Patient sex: F
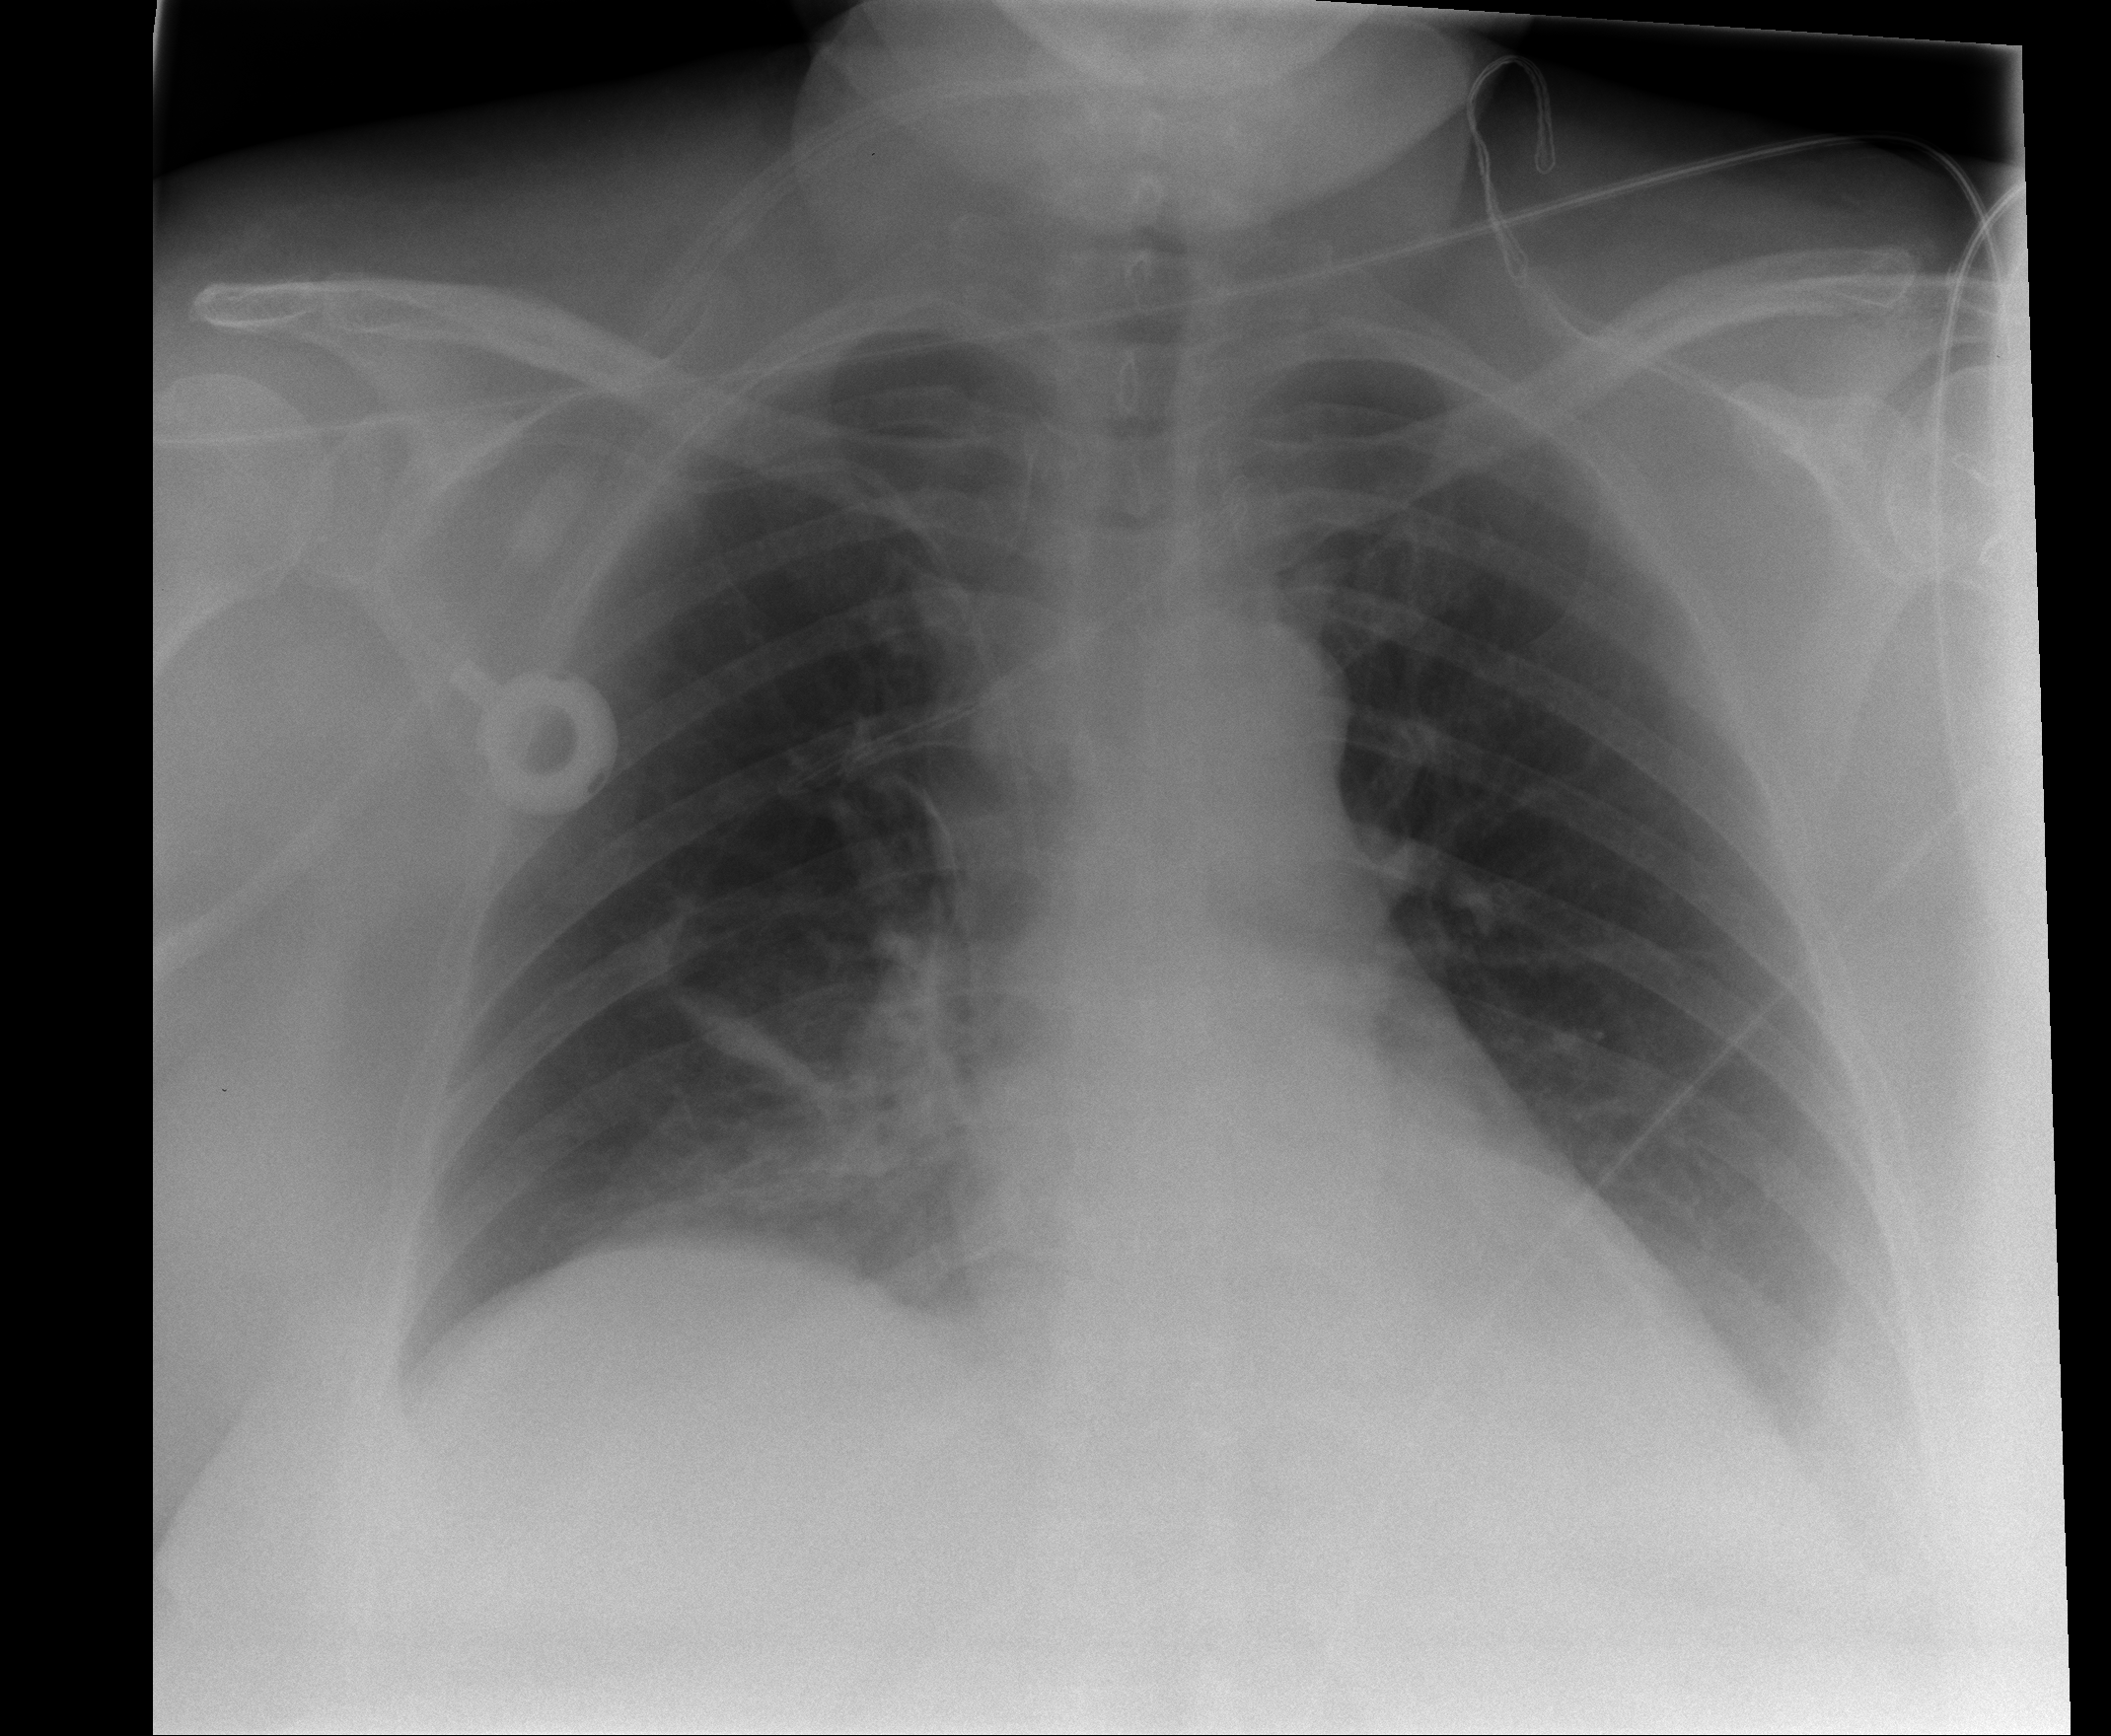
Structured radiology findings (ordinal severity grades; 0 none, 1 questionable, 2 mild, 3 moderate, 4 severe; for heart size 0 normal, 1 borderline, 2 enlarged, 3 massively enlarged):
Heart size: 0
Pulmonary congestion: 0
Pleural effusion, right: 0
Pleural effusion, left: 2
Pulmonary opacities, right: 1
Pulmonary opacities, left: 0
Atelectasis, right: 2
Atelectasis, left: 2